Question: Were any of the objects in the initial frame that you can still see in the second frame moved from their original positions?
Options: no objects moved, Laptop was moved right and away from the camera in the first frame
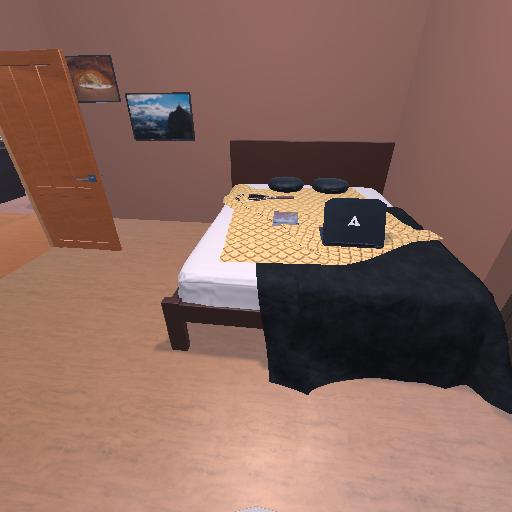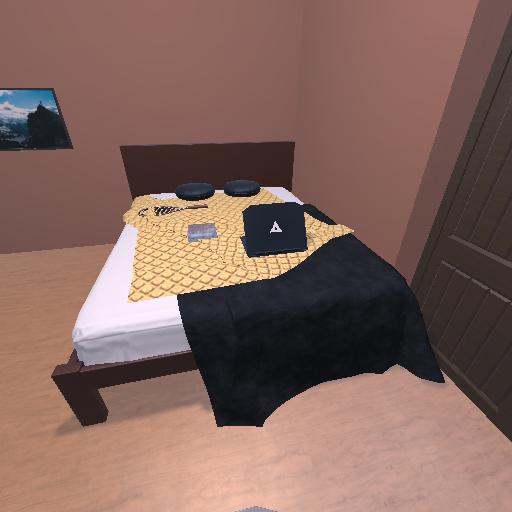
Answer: no objects moved